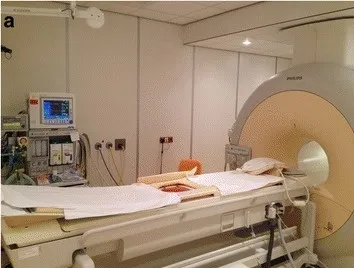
Set-up of the HIFU including the device for active skin cooling, which is integrated in the MR scanner (a). Temperature measurement during HIFU treatment.
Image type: medical_photograph (other_medical_photograph)